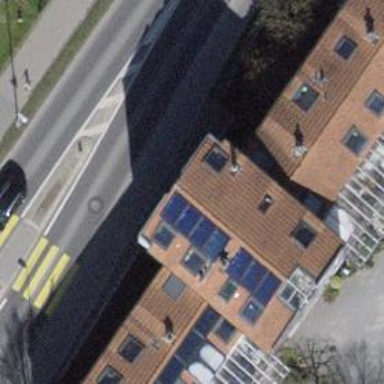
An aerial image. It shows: Footway that passes through building tunnel.